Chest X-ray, PA view. Patient: 45 years old, sex F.
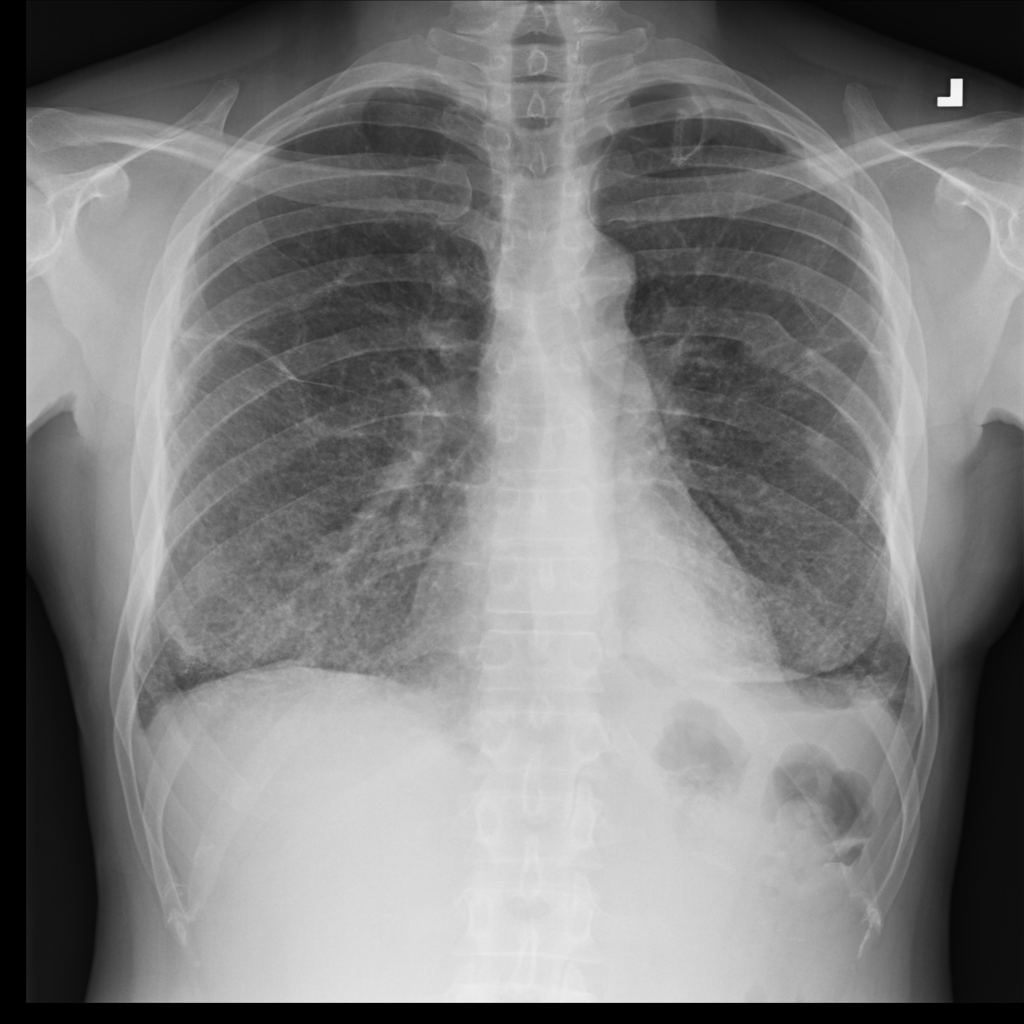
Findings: Nodule, Pleural_Thickening, Pneumothorax